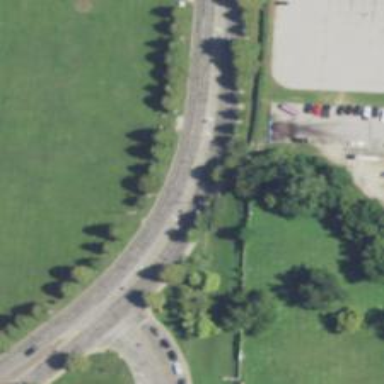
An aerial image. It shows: Dash road marking.